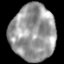
Tissue: lung
Cell type: Others
Senescence score: 0.1716
Nuclear area (px): 2456
Mean DAPI intensity: 151.905